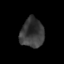
Tissue: skin
Cell type: Epithelial cells
Senescence score: 0.2557
Nuclear area (px): 679
Mean DAPI intensity: 57.199